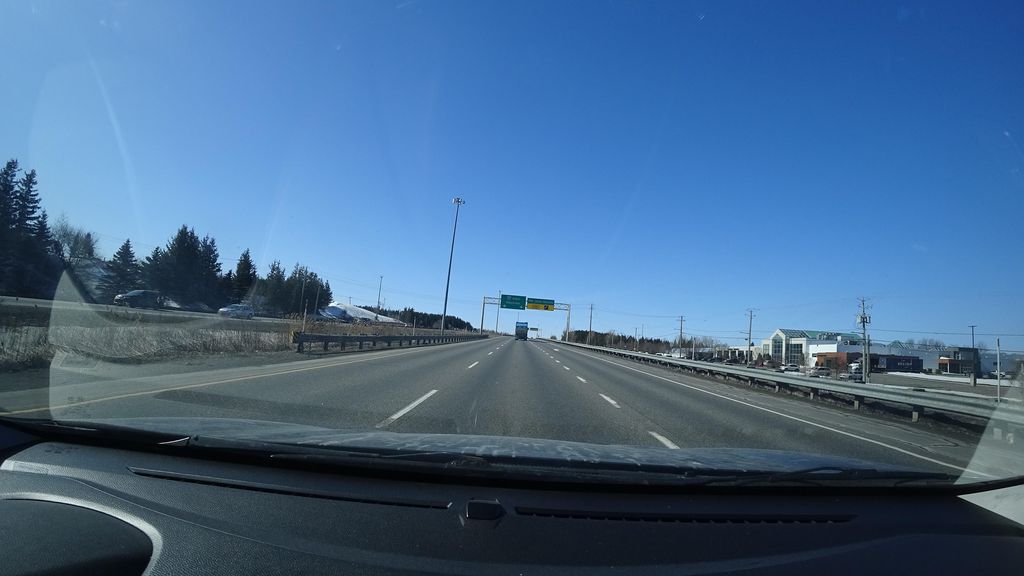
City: quebec_city